Question: -
I want to retrieve this value in my 'angular' front end, but it says 'undefined'
The relevant code is
'''
$scope.logout = function () {
console.log('session value', $cookieStore.get('session'));
}
'''
and my app is also configured to include 'ngCookies'
'''
var app = angular.module('myApp', ['ngCookies']);
'''
when I run my application, i see
'''
session value undefined
'''
I can however, see the session in 'Chrome Dev Tools'

What is that I am missing?
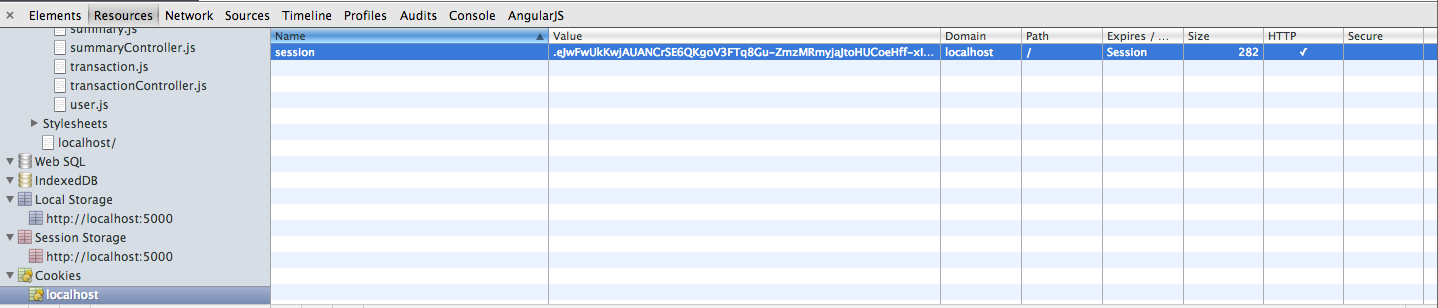
Answer: > What is that I am missing?
The server set the cookie as Session cookie (<URL>. This means that you cannot access this cookie on the client. The client will send the cookie to the server on each request but the client has no access to its value. That's the very definition of an 'HttpOnly' cookie. If you want to be able to access this cookie value on the client you should modify your server side script so that when it is setting the cookie it doesn't append the 'HttpOnly' flag to it. Obviously this comes with the corresponding disclaimer about the security vulnerability that you might be opening on your site depending on the purpose and specific value stored in this cookie.